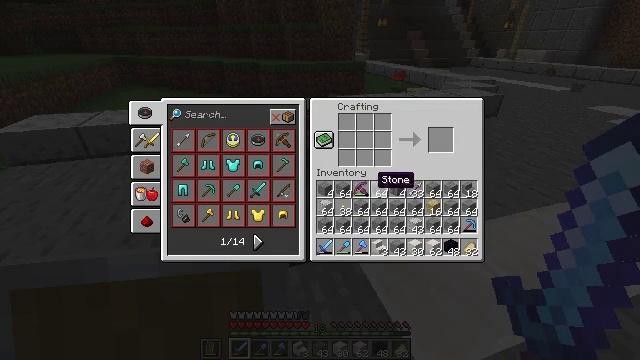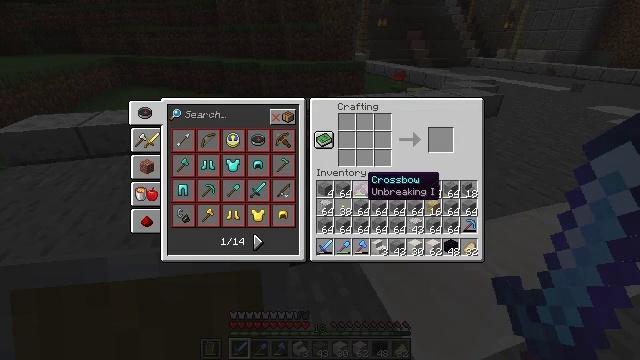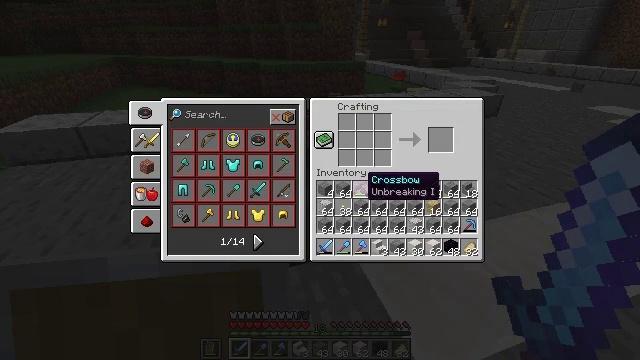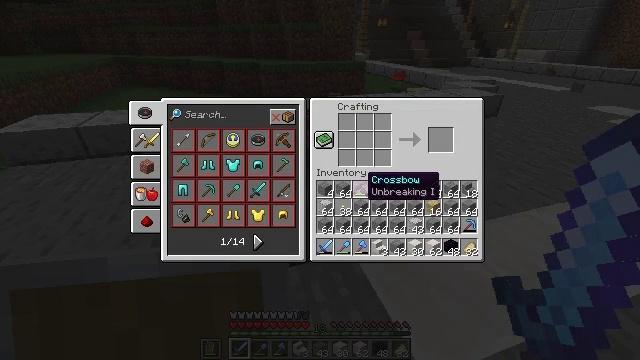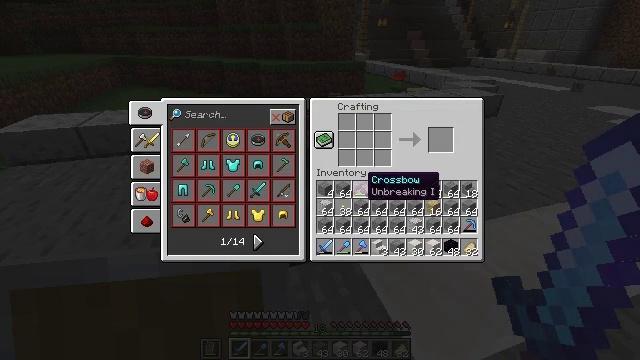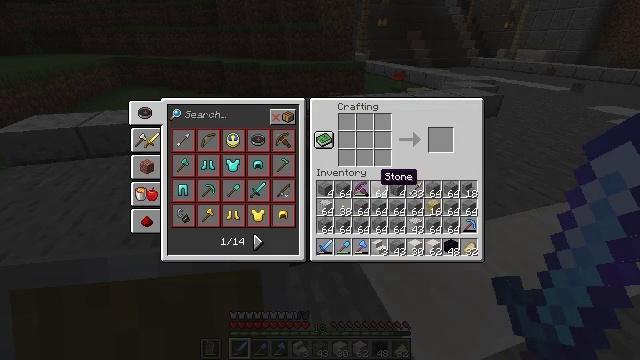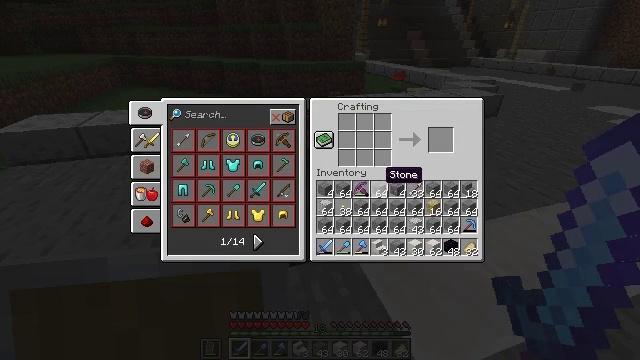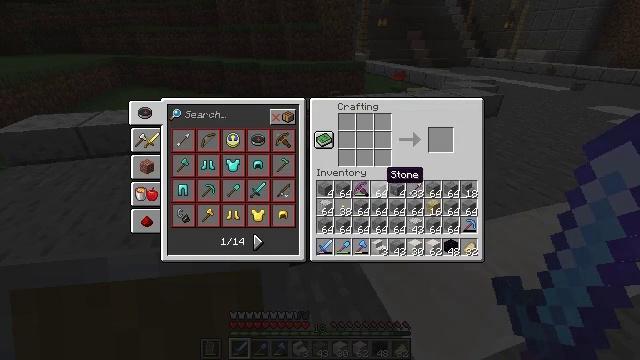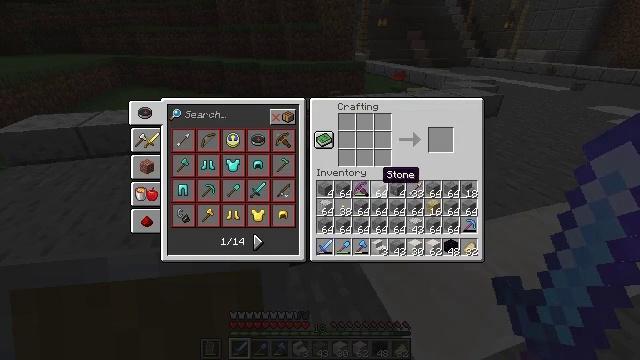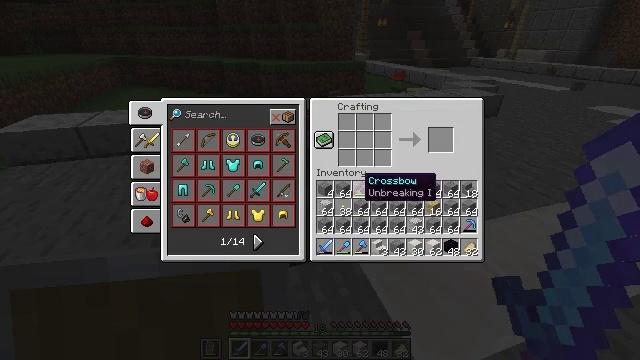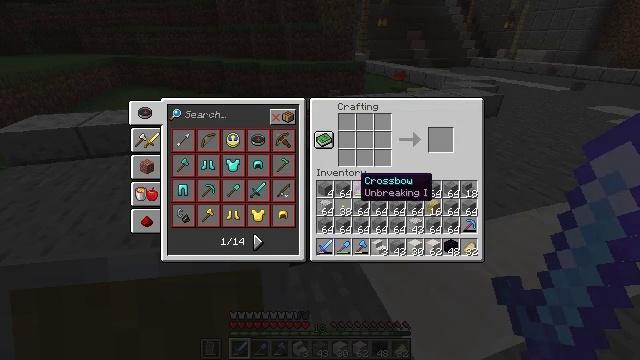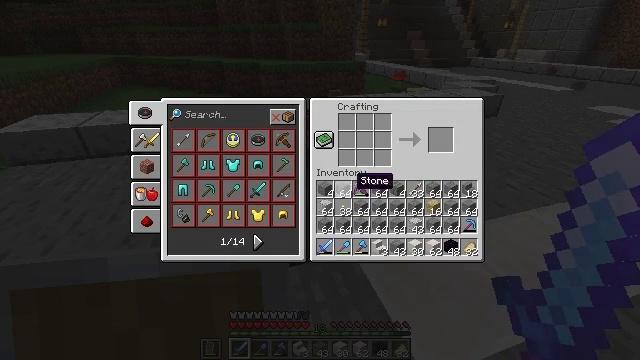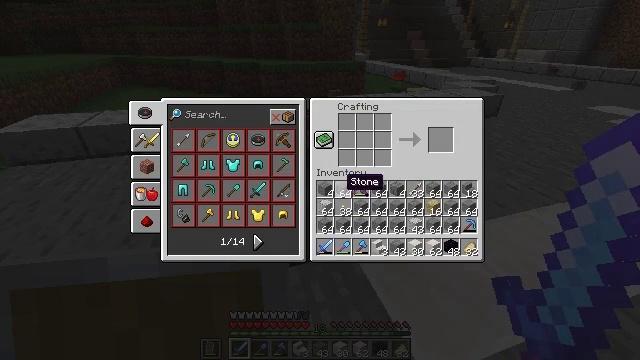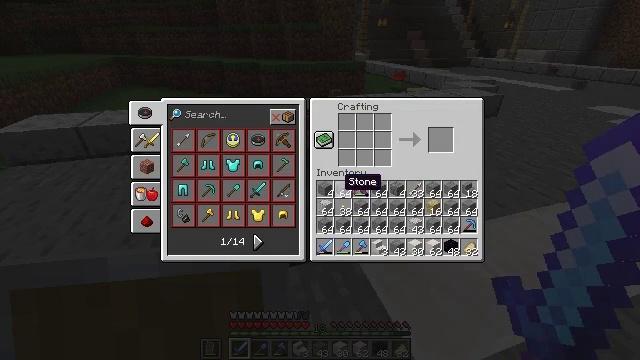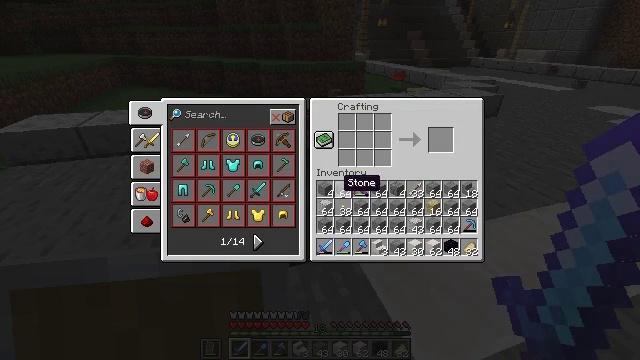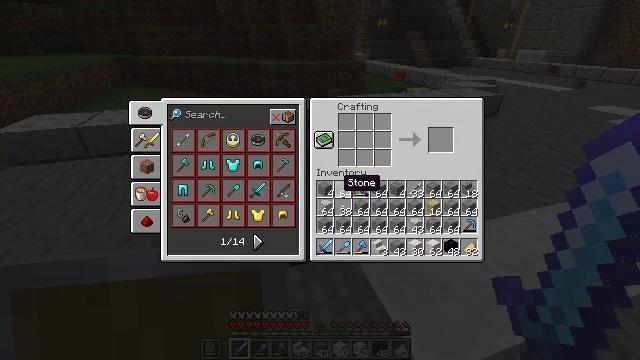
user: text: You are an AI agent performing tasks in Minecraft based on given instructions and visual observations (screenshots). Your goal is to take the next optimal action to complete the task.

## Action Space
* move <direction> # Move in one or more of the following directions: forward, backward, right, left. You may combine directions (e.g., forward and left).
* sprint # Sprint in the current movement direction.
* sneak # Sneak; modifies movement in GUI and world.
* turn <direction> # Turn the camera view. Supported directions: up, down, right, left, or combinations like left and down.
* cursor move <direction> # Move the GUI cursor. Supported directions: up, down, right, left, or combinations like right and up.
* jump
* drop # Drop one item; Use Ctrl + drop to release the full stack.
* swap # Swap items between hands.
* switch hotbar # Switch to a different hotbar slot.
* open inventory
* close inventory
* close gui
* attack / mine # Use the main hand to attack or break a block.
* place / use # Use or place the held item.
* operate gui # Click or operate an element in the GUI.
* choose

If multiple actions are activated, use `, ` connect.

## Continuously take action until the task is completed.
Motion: motion action
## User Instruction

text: Craft some stone stairs in the crafting grid.
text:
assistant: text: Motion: cursor move left
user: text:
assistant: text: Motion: no_op
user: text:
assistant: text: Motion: no_op
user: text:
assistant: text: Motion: no_op
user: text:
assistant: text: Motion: cursor move right
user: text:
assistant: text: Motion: no_op
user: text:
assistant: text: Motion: no_op
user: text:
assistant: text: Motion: no_op
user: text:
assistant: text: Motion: cursor move left
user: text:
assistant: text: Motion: no_op
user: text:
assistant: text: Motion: no_op
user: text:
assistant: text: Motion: cursor move left
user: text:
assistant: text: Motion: no_op
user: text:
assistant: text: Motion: no_op
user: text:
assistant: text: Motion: no_op
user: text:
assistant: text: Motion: no_op
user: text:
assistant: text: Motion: no_op
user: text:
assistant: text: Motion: no_op
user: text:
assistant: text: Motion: operate gui
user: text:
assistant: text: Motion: operate gui
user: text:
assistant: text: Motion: cursor move right and up
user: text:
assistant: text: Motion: cursor move right and up
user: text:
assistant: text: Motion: cursor move up
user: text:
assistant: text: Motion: no_op
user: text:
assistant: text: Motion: no_op
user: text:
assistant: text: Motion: no_op
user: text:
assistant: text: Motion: cursor move up
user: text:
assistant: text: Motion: cursor move up
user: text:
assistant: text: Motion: operate gui
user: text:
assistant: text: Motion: operate gui